Question: I am trying to have 2 different colours/styles for each word of my website name, something like this:

I currently use:
'''
<a href="#">James<strong>.</strong><span>Wood</span></a>
'''
("STRONG" and "SPAN" tags inside "A" tag).
And then do the rest with CSS.
Is this the right method to do it with CSS if we can't use images?
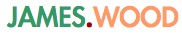
Answer: That html code is not readable. It's right to do it with css but in a way like this:
'''
<a href="#" class="f18 b">
<span class="green uc">james</span>.<span class="orange uc">wood</span>
</a>
'''
and define css classes:
'''
.f18 {font-size: 18px;}
.b {font-weight:bold;}
.uc {text-transform:uppercase;}
'''